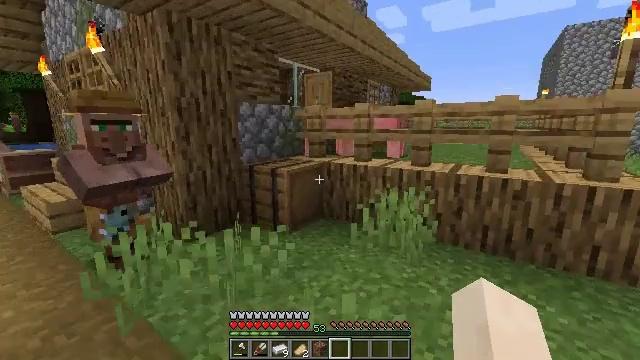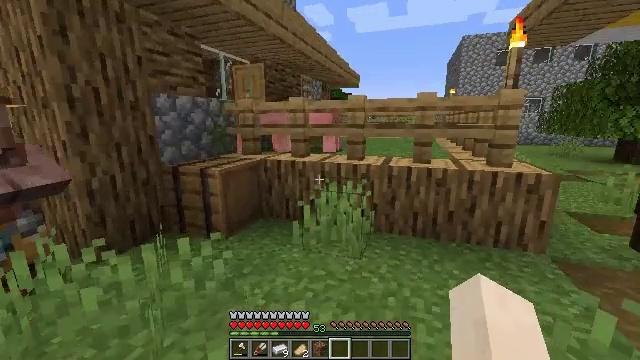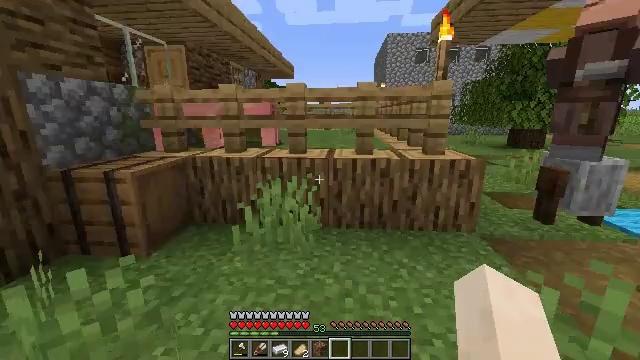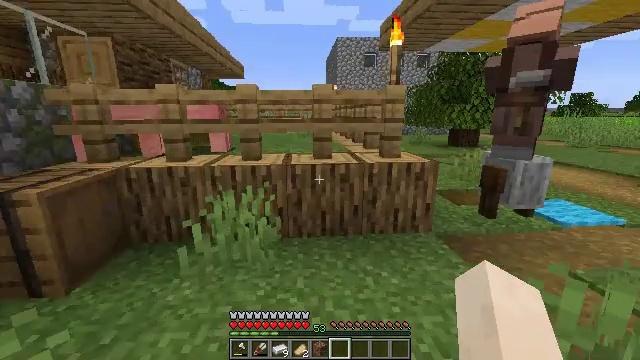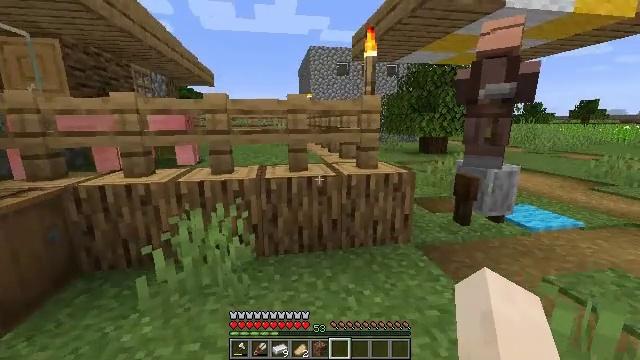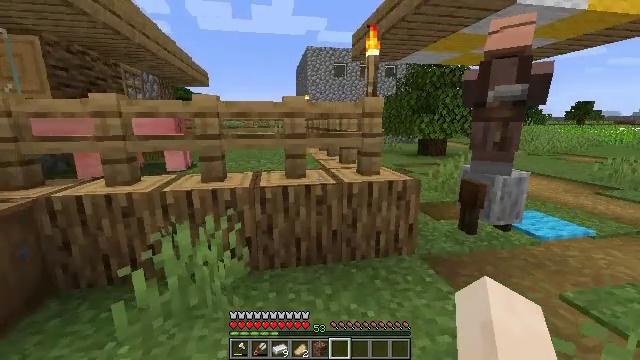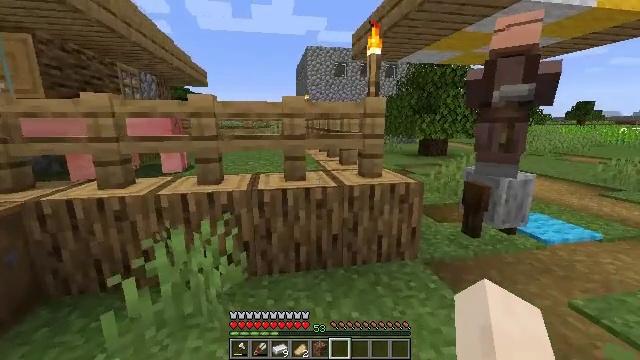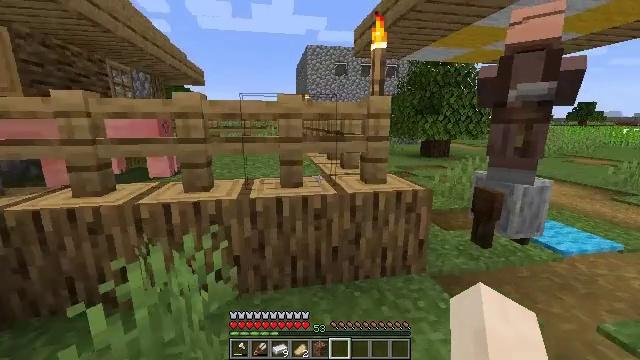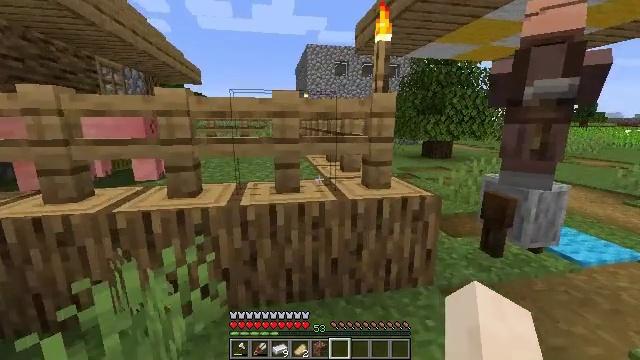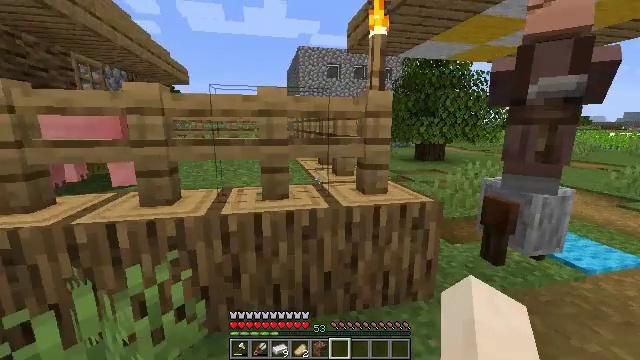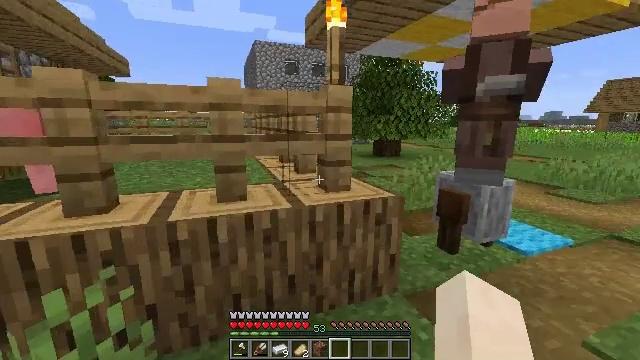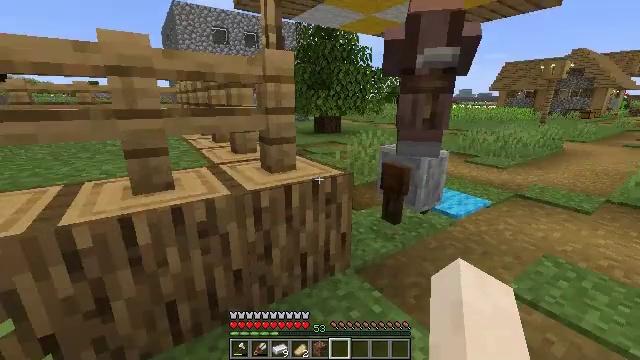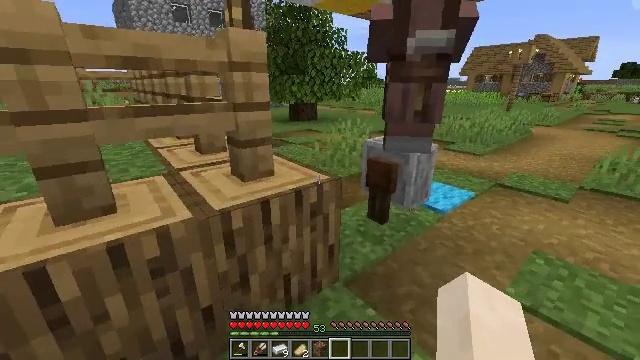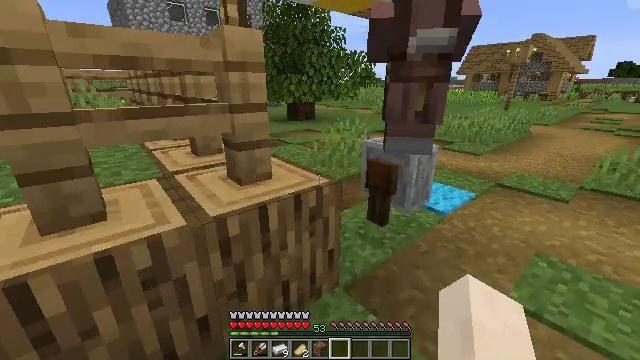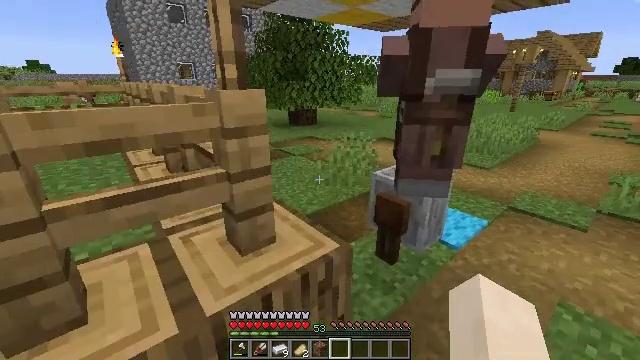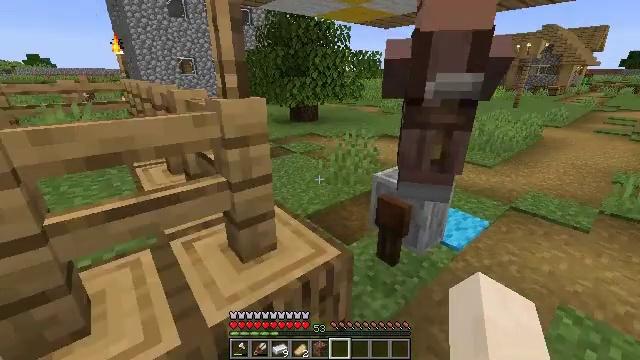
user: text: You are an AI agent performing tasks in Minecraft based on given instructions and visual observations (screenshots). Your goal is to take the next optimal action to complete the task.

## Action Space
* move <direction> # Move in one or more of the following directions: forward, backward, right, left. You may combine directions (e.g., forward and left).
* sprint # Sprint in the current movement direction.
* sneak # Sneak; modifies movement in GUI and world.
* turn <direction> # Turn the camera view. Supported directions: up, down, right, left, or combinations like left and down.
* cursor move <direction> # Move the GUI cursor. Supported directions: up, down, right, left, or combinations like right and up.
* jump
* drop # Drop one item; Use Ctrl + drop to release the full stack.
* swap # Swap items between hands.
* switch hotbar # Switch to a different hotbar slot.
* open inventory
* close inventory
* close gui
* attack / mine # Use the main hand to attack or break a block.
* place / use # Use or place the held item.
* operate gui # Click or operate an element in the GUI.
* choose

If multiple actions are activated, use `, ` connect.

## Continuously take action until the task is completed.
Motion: motion action
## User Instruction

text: Open a crafting table to craft a crossbow.
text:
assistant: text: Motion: move forward, turn right and down
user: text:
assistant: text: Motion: move forward, turn right and down
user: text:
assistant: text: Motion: move forward, turn right
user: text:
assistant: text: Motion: move forward, turn right and up
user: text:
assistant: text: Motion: move forward
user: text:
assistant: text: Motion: move forward
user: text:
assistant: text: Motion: move forward
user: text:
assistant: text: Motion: move forward
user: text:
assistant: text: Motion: move forward, turn right
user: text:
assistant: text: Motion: move forward, turn right
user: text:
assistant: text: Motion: move forward, turn right and down
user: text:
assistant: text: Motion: move forward, turn right and down
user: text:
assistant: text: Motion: move forward
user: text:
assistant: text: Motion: move forward, jump
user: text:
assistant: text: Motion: move forward, turn down, jump
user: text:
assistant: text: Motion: move forward, turn down, jump
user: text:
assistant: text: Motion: move forward, turn right and down, jump
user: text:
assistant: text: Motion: move forward, turn right and down
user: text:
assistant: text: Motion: move forward, turn right
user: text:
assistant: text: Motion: move forward, turn right and up
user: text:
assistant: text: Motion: move forward, turn right and up
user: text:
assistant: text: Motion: move forward
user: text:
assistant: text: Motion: use / place
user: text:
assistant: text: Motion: use / place
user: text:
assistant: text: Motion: turn right and up, use / place
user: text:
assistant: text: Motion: turn right and up, use / place
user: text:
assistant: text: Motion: turn right
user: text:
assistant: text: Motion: turn right
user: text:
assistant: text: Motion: turn right and down
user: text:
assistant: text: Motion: turn right and down